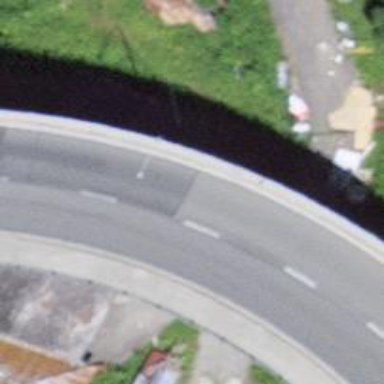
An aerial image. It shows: Tertiary road passing over bridge.